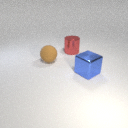
large red metal cylinder to the right of large brown rubber sphere